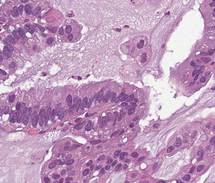
Tumor epithelial tissue: yes
Tumor-associated stroma tissue: no
Normal tissue: no